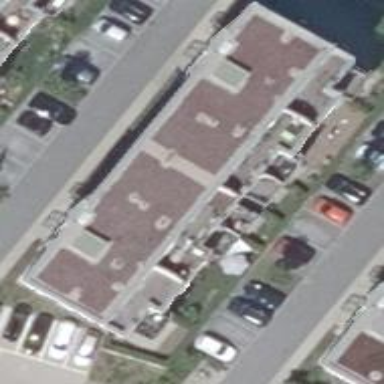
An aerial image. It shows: Flat-roofed apartment building.